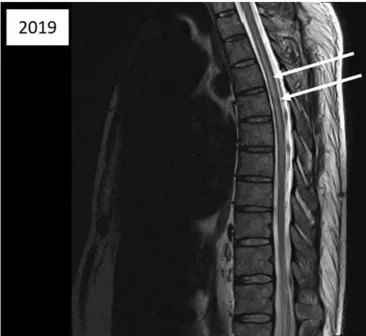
(B) Magnetic resonance imaging of the cervical spine; sagittal T2-weighted images acquired 1 month after the initial incident depict vertebral degenerative changes and medullary compression factors (indicated by arrows).
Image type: radiology (mri)